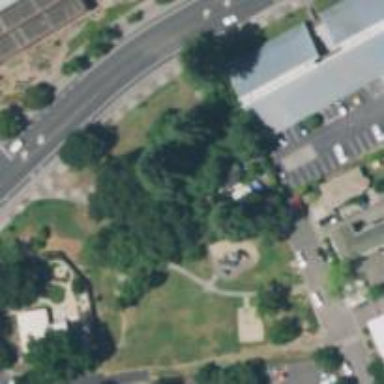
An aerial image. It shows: Park.